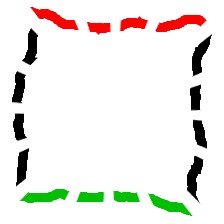
Shape: square